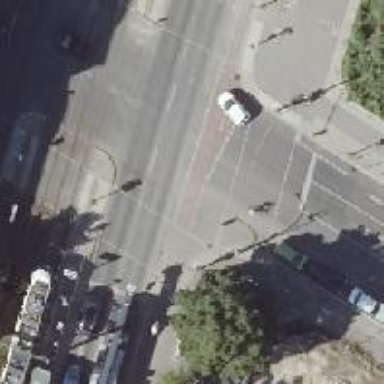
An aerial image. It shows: Crossing with traffic signals.